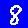
Digit: 8